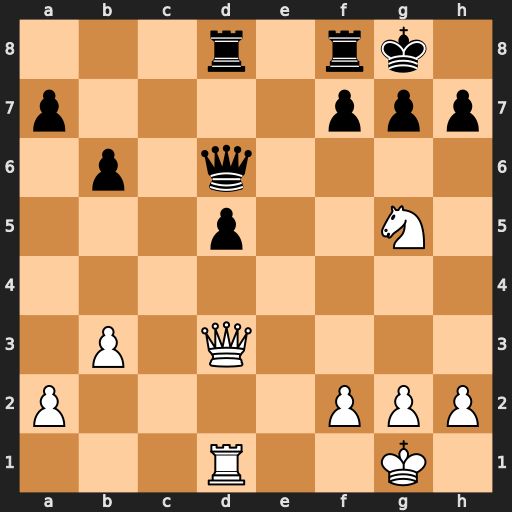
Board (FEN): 3r1rk1/p4ppp/1p1q4/3p2N1/8/1P1Q4/P4PPP/3R2K1
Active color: w
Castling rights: -
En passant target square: -
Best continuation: Qxh7#